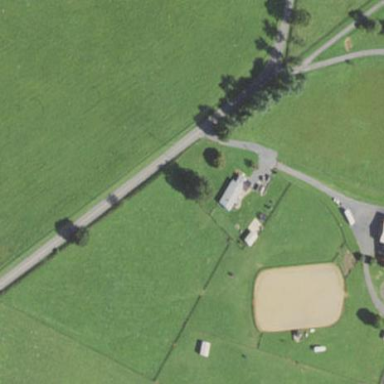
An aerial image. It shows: Farmyard area.